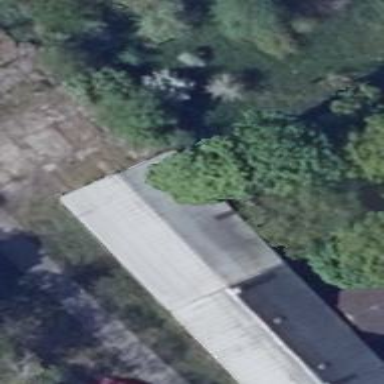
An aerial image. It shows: Rural barn.